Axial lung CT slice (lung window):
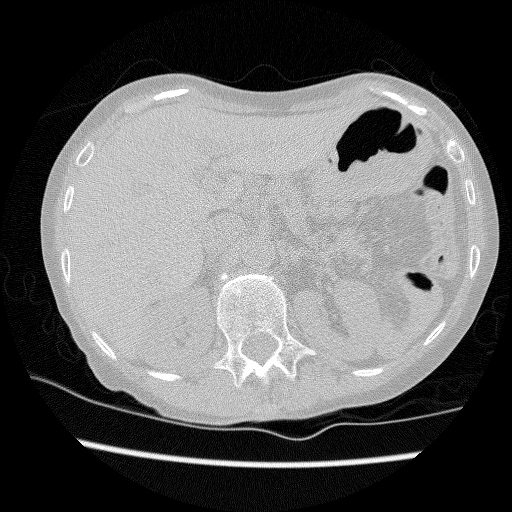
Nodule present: no